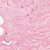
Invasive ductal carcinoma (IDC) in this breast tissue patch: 0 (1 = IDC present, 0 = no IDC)